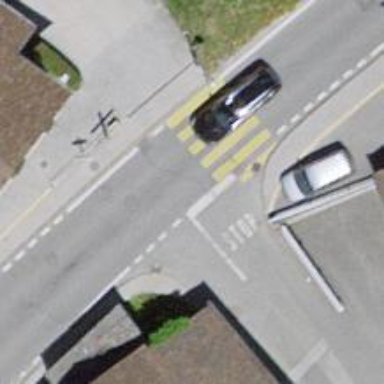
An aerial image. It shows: Marked crossing on footway.